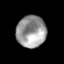
Tissue: prostate
Cell type: B cells
Senescence score: 0.3386
Nuclear area (px): 918
Mean DAPI intensity: 153.525